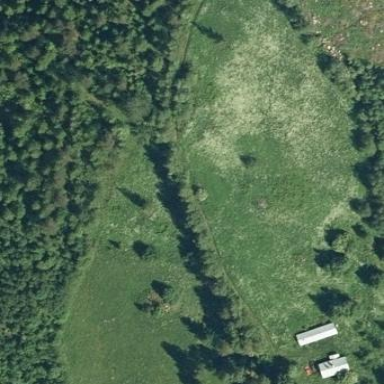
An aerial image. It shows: Beautiful meadow.